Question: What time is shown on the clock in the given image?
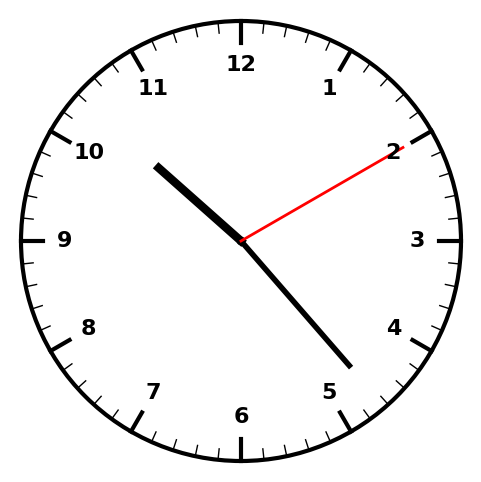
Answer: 10:23:10